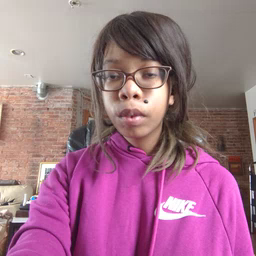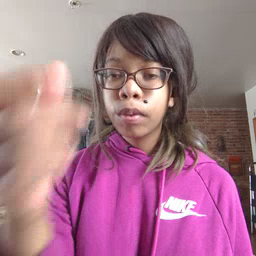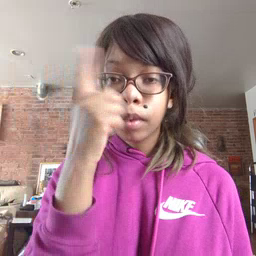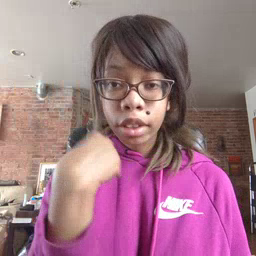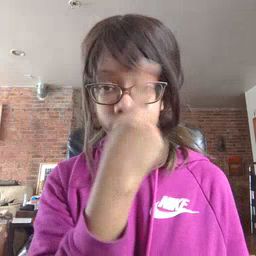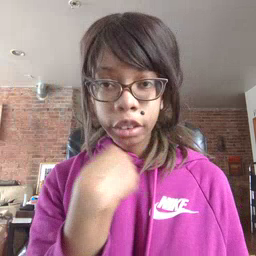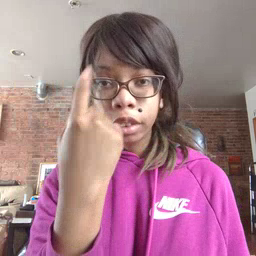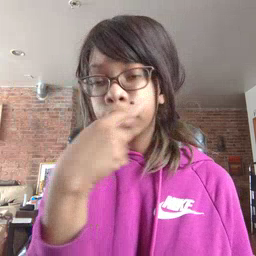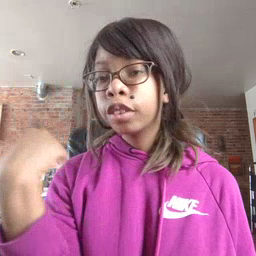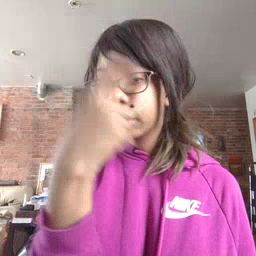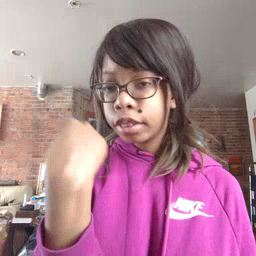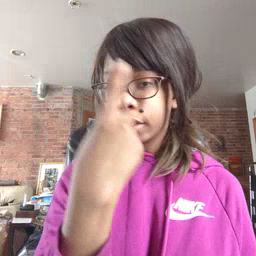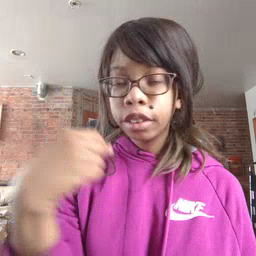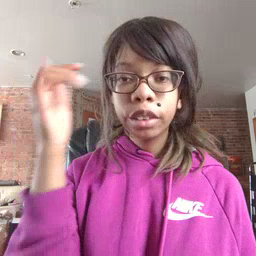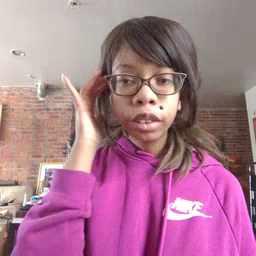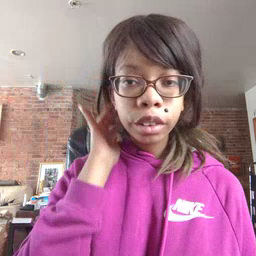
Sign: face